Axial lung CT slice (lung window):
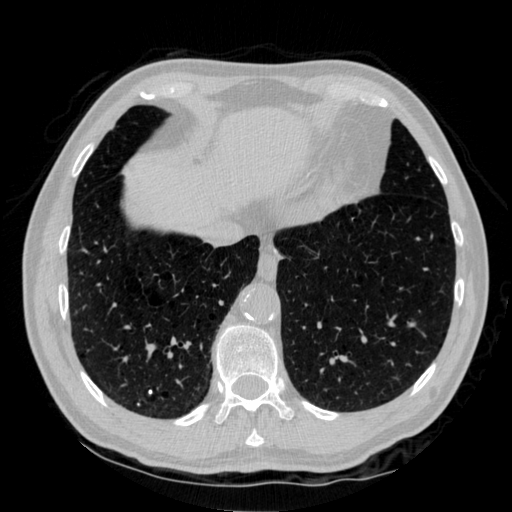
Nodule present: yes
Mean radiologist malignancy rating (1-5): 1